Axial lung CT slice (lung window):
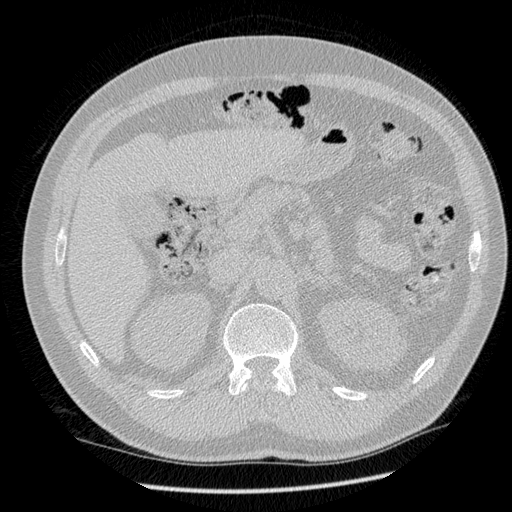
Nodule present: no